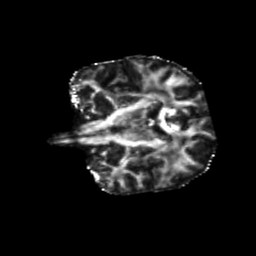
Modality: FA
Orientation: coronal
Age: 62
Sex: female
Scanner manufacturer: siemens
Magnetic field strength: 3 T
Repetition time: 5.25 s
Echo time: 0.08 s